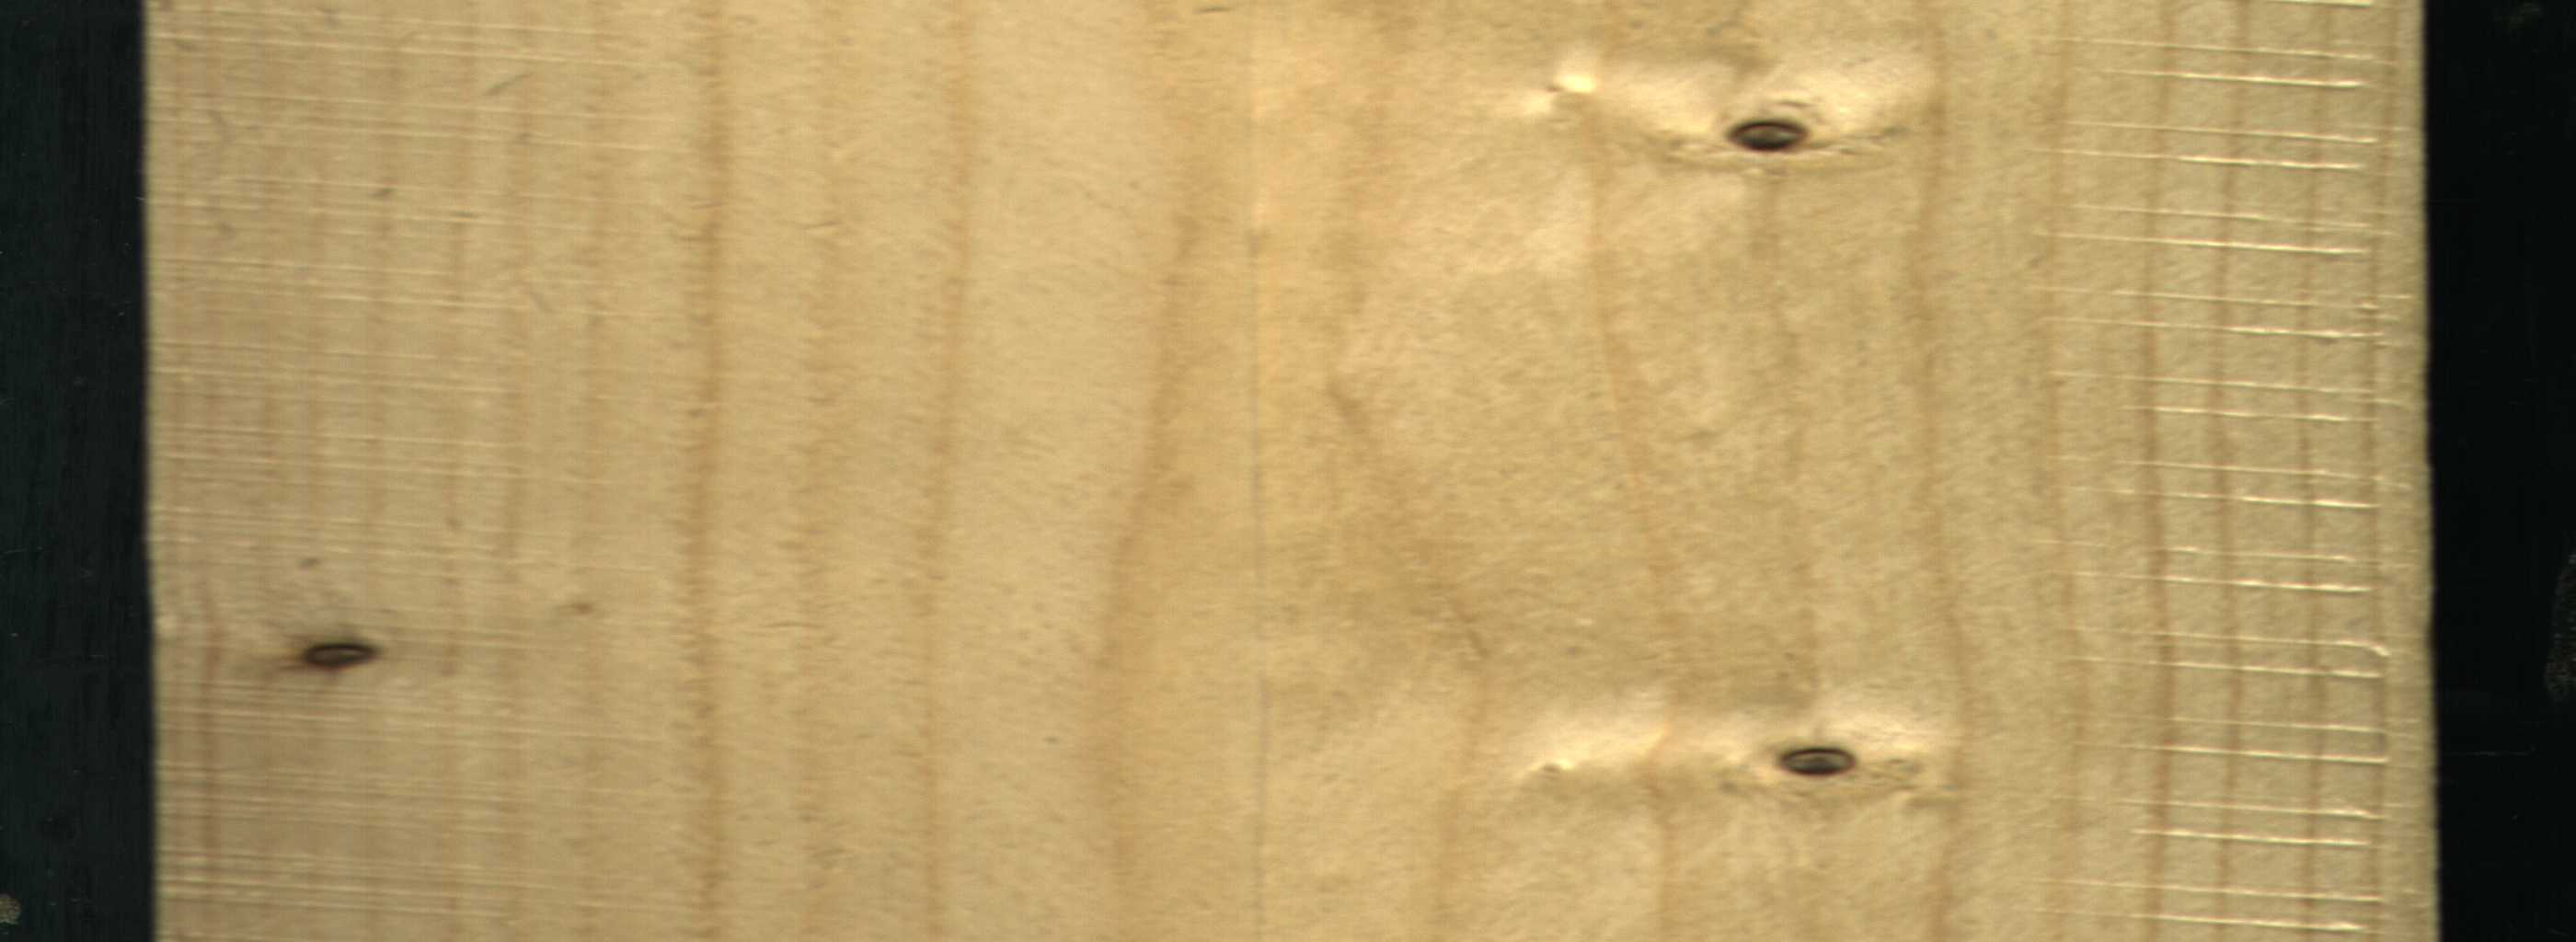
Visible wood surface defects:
Dead_Knot
Dead_Knot
Dead_Knot